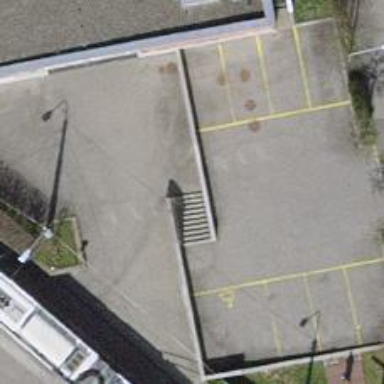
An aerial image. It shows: Set of concrete steps.